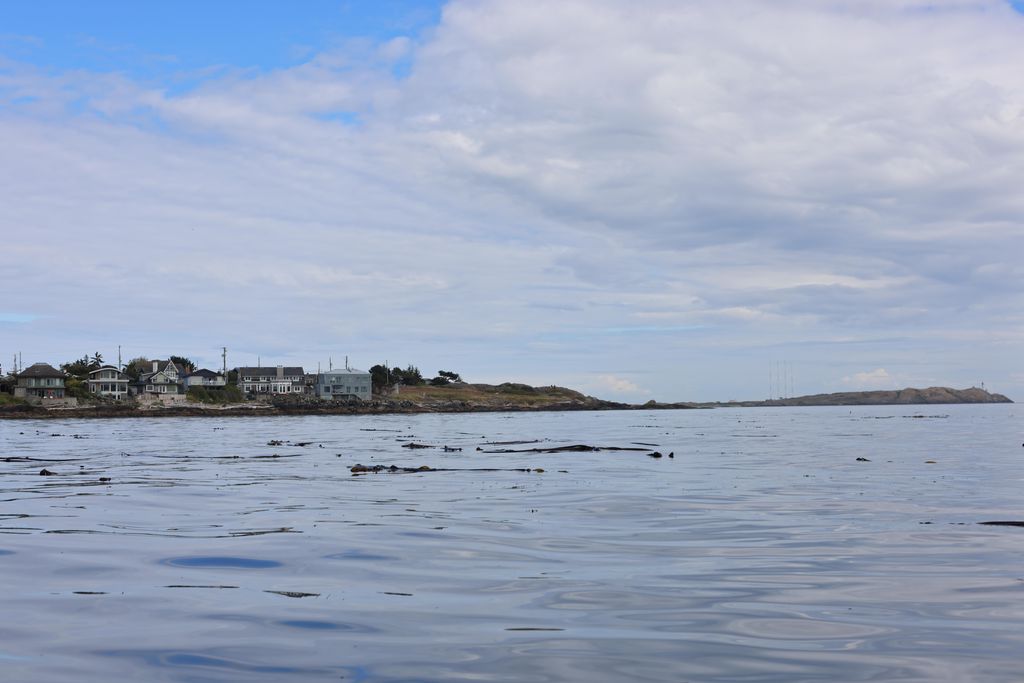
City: victoria